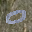
Label: 0